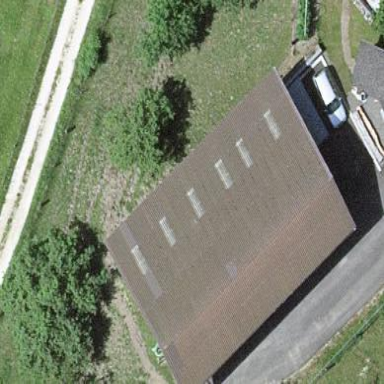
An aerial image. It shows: Barn.